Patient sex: M
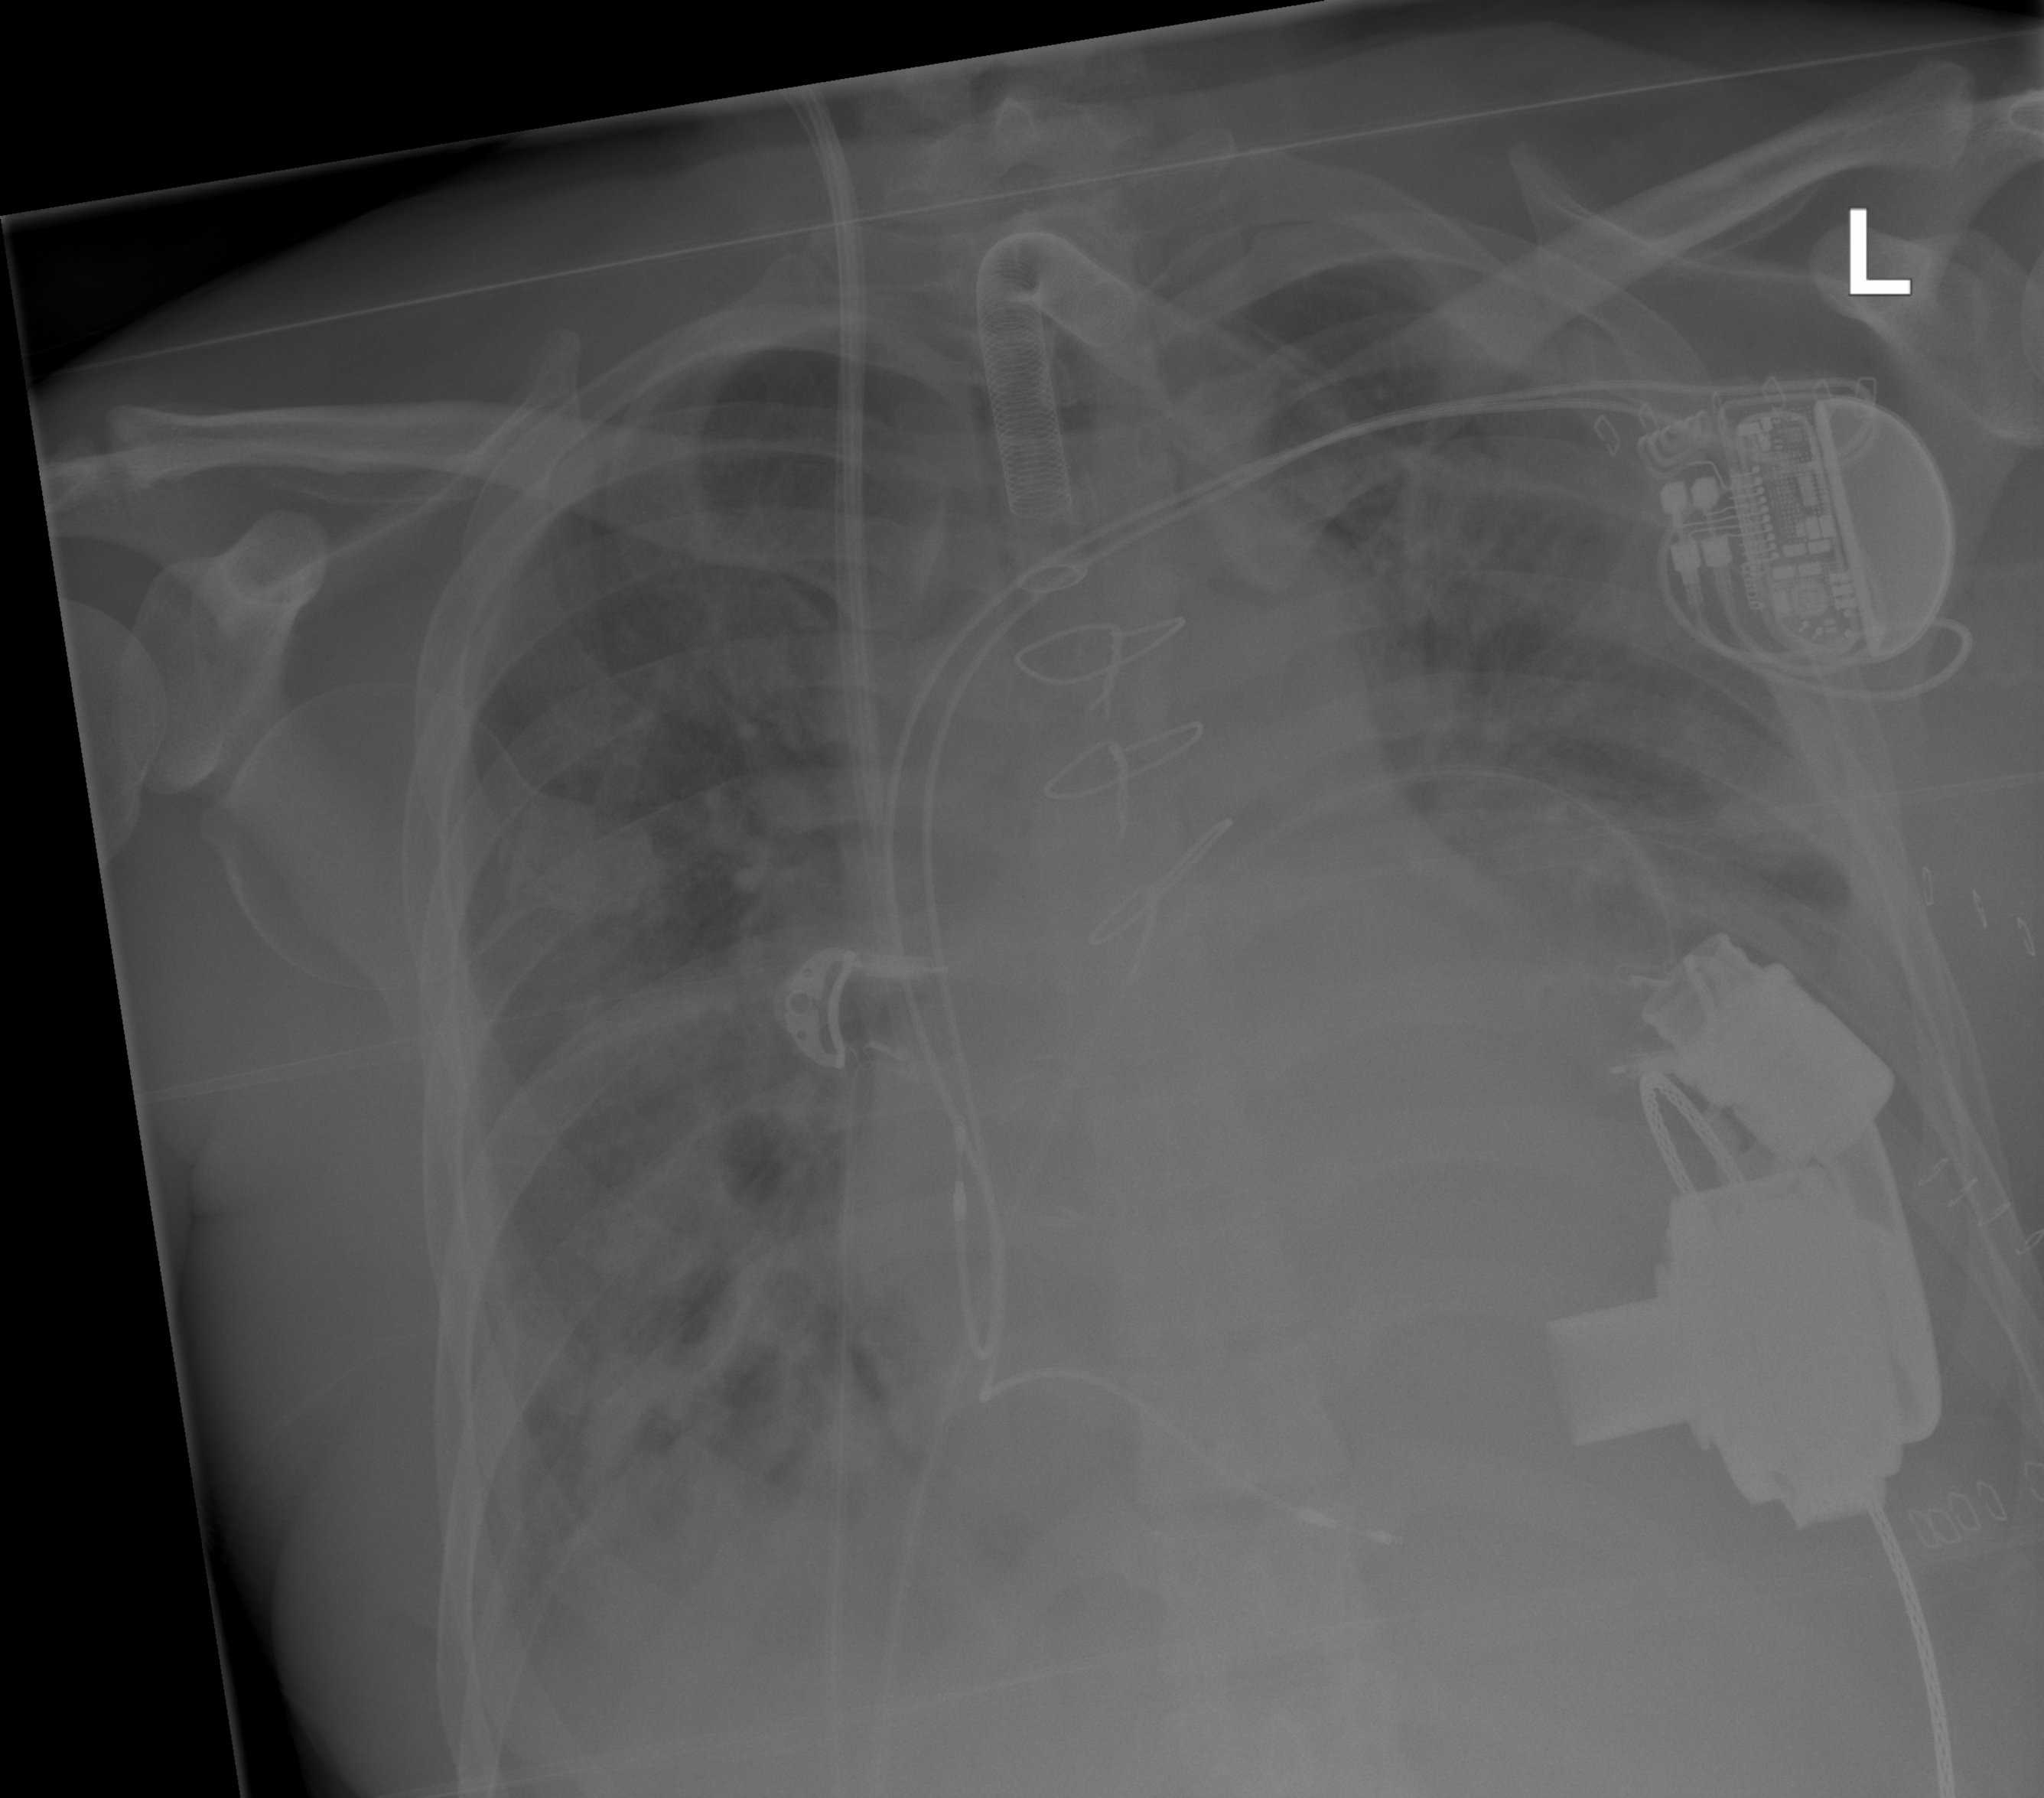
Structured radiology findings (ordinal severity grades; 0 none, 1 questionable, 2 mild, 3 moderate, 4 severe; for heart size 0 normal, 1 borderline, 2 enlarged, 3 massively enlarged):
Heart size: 3
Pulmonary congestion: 3
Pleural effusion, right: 2
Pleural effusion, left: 2
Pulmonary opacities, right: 3
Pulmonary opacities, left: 3
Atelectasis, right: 2
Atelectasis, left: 2